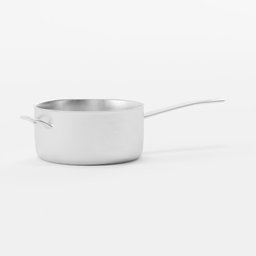
Label: tools